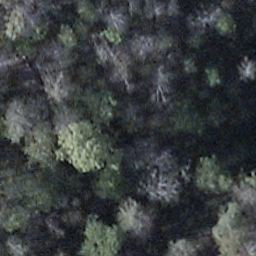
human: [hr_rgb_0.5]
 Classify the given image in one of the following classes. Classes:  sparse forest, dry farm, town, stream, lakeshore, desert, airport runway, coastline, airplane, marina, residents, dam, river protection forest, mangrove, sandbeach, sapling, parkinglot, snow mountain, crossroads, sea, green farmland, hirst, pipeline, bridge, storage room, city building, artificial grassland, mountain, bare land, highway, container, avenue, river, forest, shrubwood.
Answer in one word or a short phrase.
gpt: shrubwood